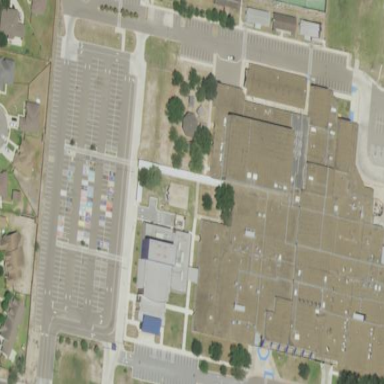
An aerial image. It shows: School.